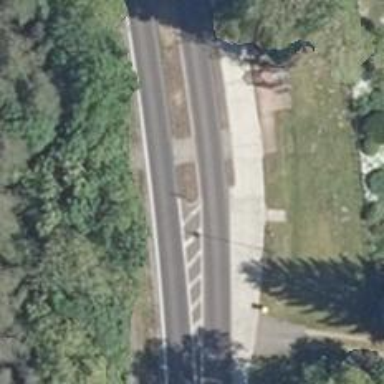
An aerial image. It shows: Traffic calming island.